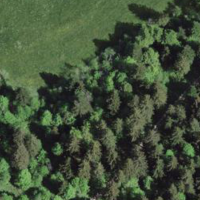
EUNIS habitat code: 44
Species observed at this site:
Caltha palustris